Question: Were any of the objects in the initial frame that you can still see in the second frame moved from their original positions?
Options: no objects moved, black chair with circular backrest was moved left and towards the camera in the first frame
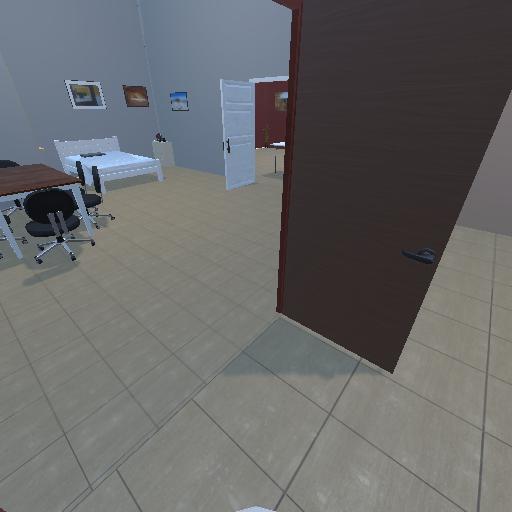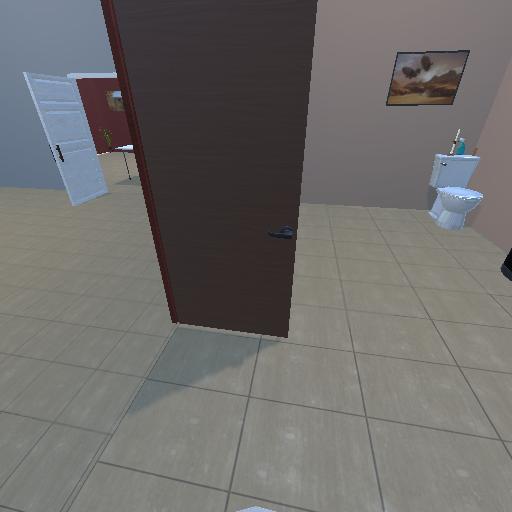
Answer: no objects moved